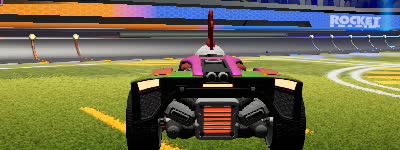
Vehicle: breakout